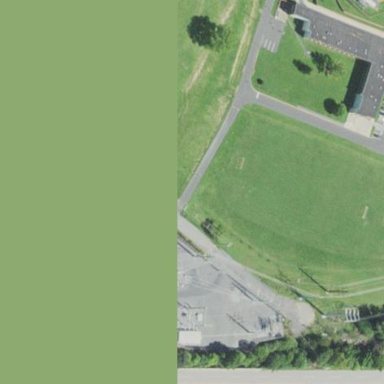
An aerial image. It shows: Soccer pitch for leisureland activities.